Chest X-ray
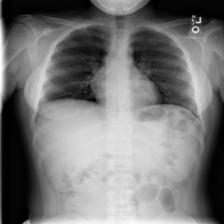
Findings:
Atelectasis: negative
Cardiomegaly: negative
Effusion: negative
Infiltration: negative
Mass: negative
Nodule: negative
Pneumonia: negative
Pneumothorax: negative
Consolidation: negative
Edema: negative
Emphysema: negative
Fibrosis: negative
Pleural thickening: negative
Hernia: negative